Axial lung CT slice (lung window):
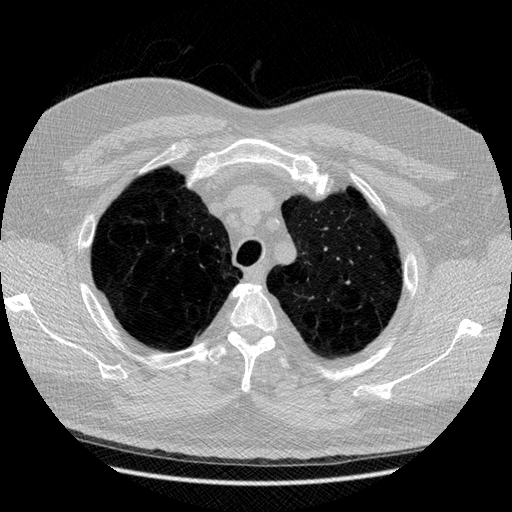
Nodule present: no